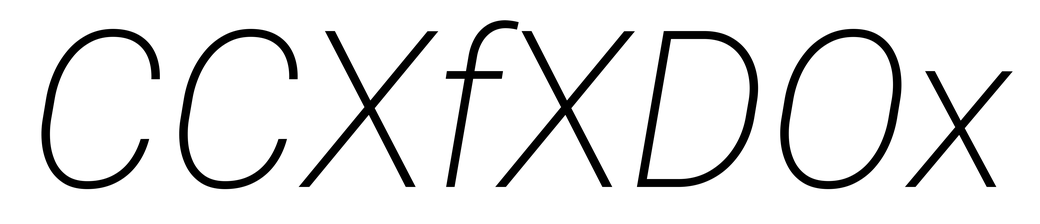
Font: Roboto-Italic_ExtraLight_Italic